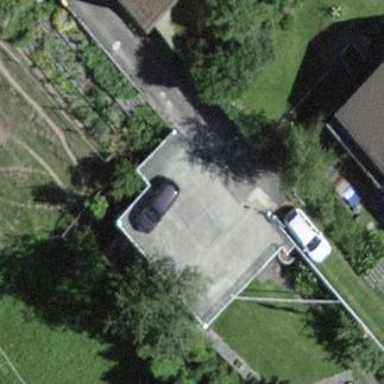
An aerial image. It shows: Shed building.